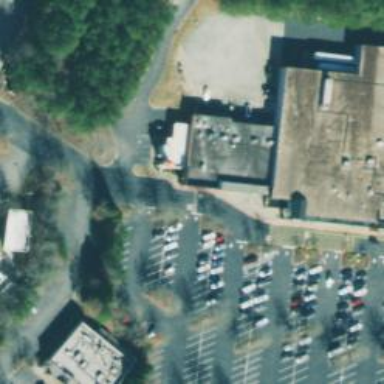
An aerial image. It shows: Post office.